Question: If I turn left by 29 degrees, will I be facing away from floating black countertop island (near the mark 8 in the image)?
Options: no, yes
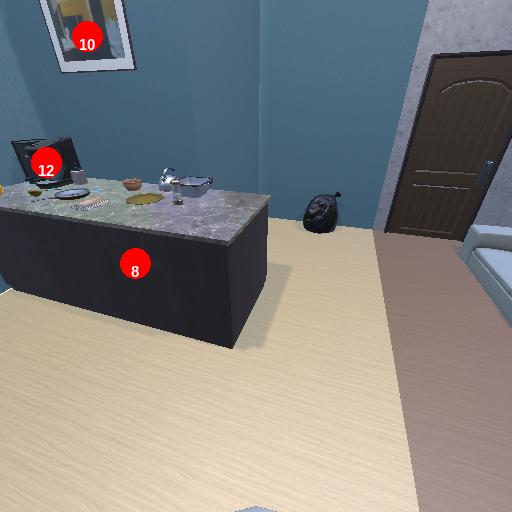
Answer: no